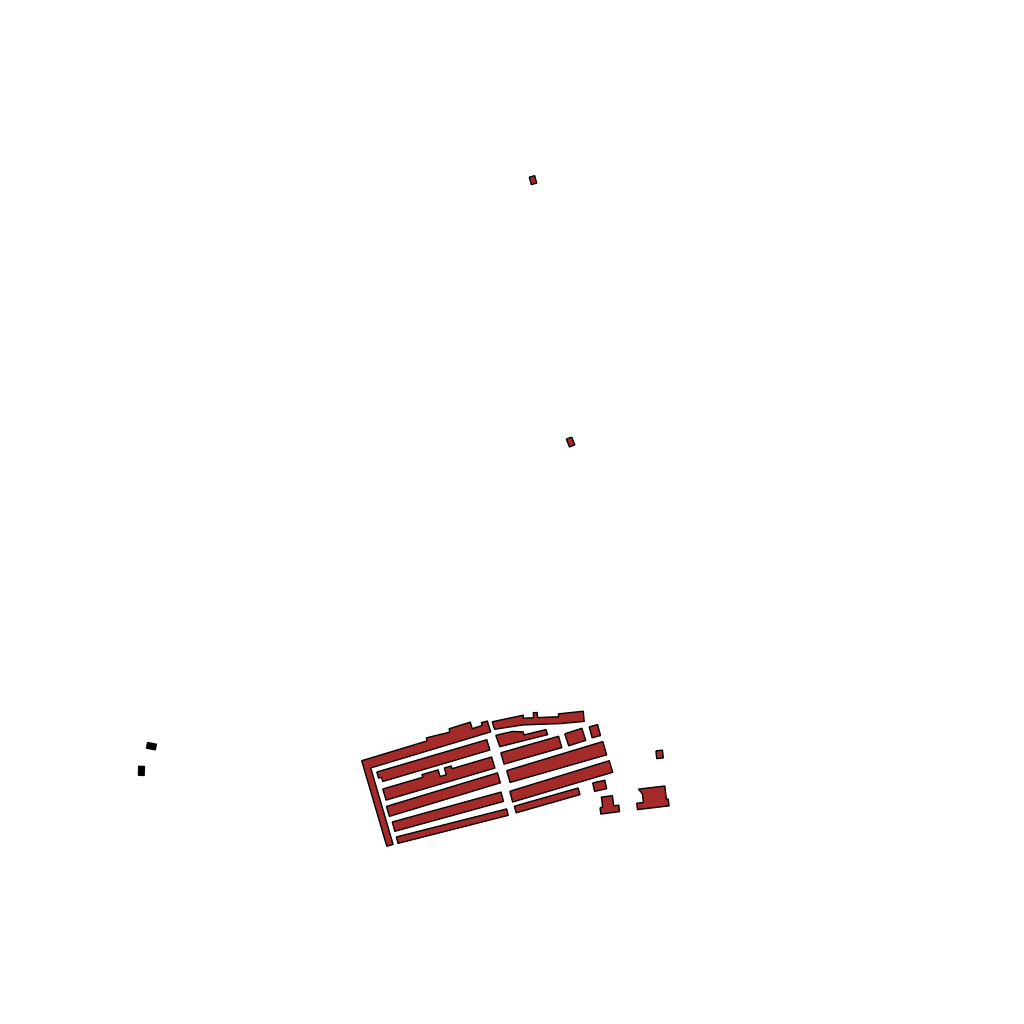
Tags: overhead vector_map, recreation, residential, individual_rise, low_rise, density_1, Building, Facility, 1.0 km²